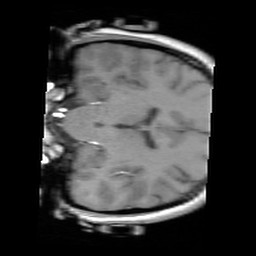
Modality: FLASH
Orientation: coronal
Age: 26
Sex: female
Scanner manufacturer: siemens
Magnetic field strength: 3 T
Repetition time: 0.245 s
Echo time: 0.0026 s